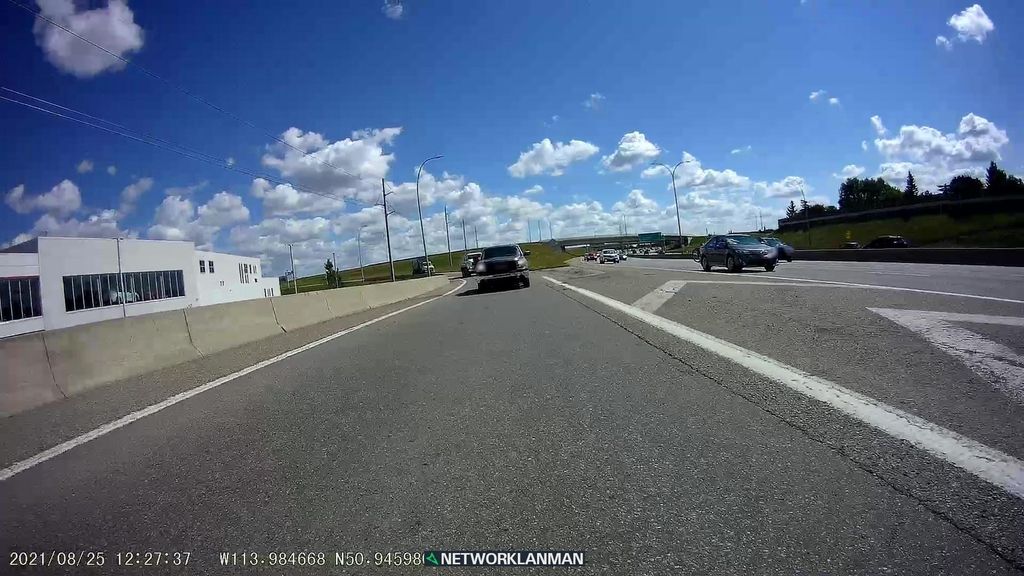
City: calgary